The plot is a time-scale (wavelet) decomposition of a bearing vibration signal. Classify the bearing condition as one of: normal, inner_race, outer_race, ball.
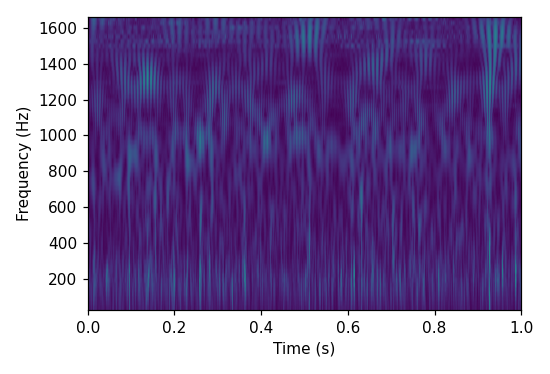
Answer: inner_race